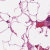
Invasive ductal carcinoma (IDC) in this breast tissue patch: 0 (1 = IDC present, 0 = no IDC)